Question: I am new in android, I don't know how to add headers and value and get code.
I have a client id and client secret key. So i want to get gc code from the "http:.....grandcode.json", how to add headers and value .

In above picture; I have client id and client secret key. and request url grant_code.json and return on code. I want use this code but could not know to how to add headers value id and secret key.
Thank you in advance.
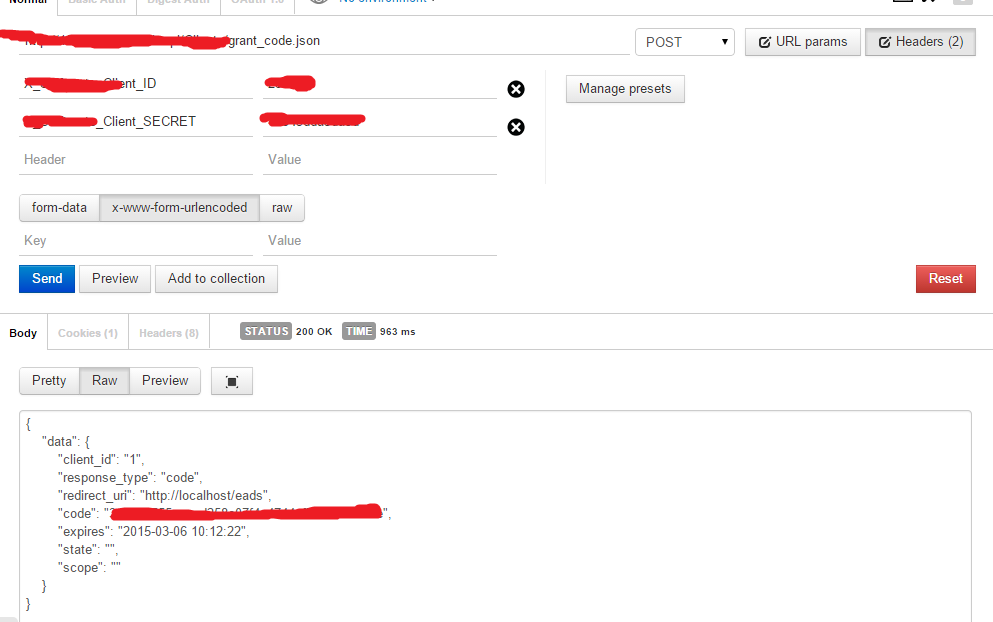
Answer: Here, simple answer to add headers:
'''
StringBuilder builderVal= new StringBuilder();
HttpClient httpclient = new DefaultHttpClient();
HttpPost request = new HttpPost(urlGetGrandCode);
request .setHeader("Header String","value");
request .setHeader("Header String", "value");
try {
org.apache.http.HttpResponse response = httpclient.execute(request );
Log.e("RESOONSE", "response=="+response.toString());
StatusLine statusLine = response.getStatusLine();
int statusCode = statusLine.getStatusCode();
if (statusCode == 200) {
HttpEntity entity = response.getEntity();
InputStream content = entity.getContent();
BufferedReader reader = new BufferedReader( new InputStreamReader(content));
String line;
while ((line = reader.readLine()) != null) {
builderVal.append(line);
}
} else {
System.out.println(statusCode);
Log.e("search.class.toString()", "Failed to download file");
}
} catch (ClientProtocolException e) {
// TODO Auto-generated catch block
e.printStackTrace();
} catch (IOException e) {
// TODO Auto-generated catch block
e.printStackTrace();
}
'''
May be you output return on json as string.